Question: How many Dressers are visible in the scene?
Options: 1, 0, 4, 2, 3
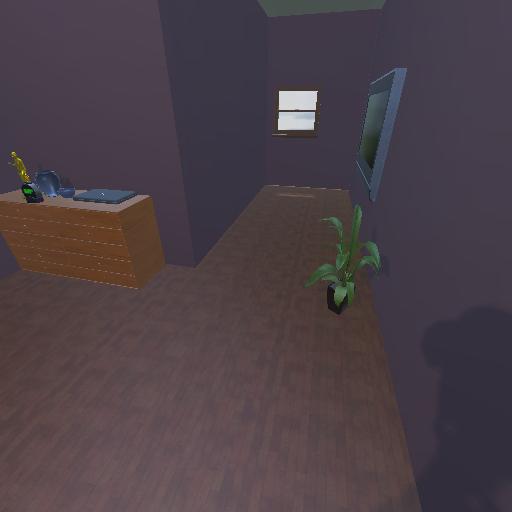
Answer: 1